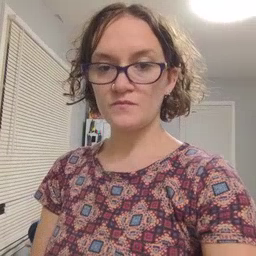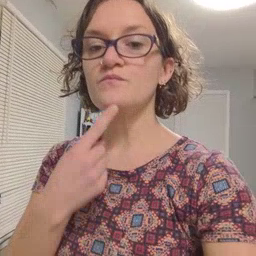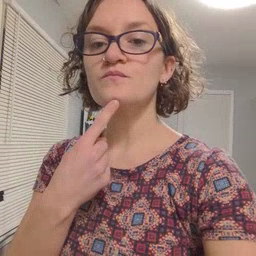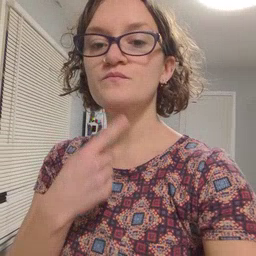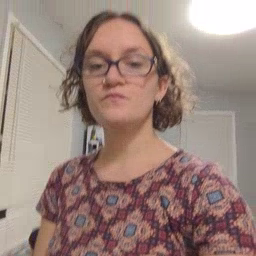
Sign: chin